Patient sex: M
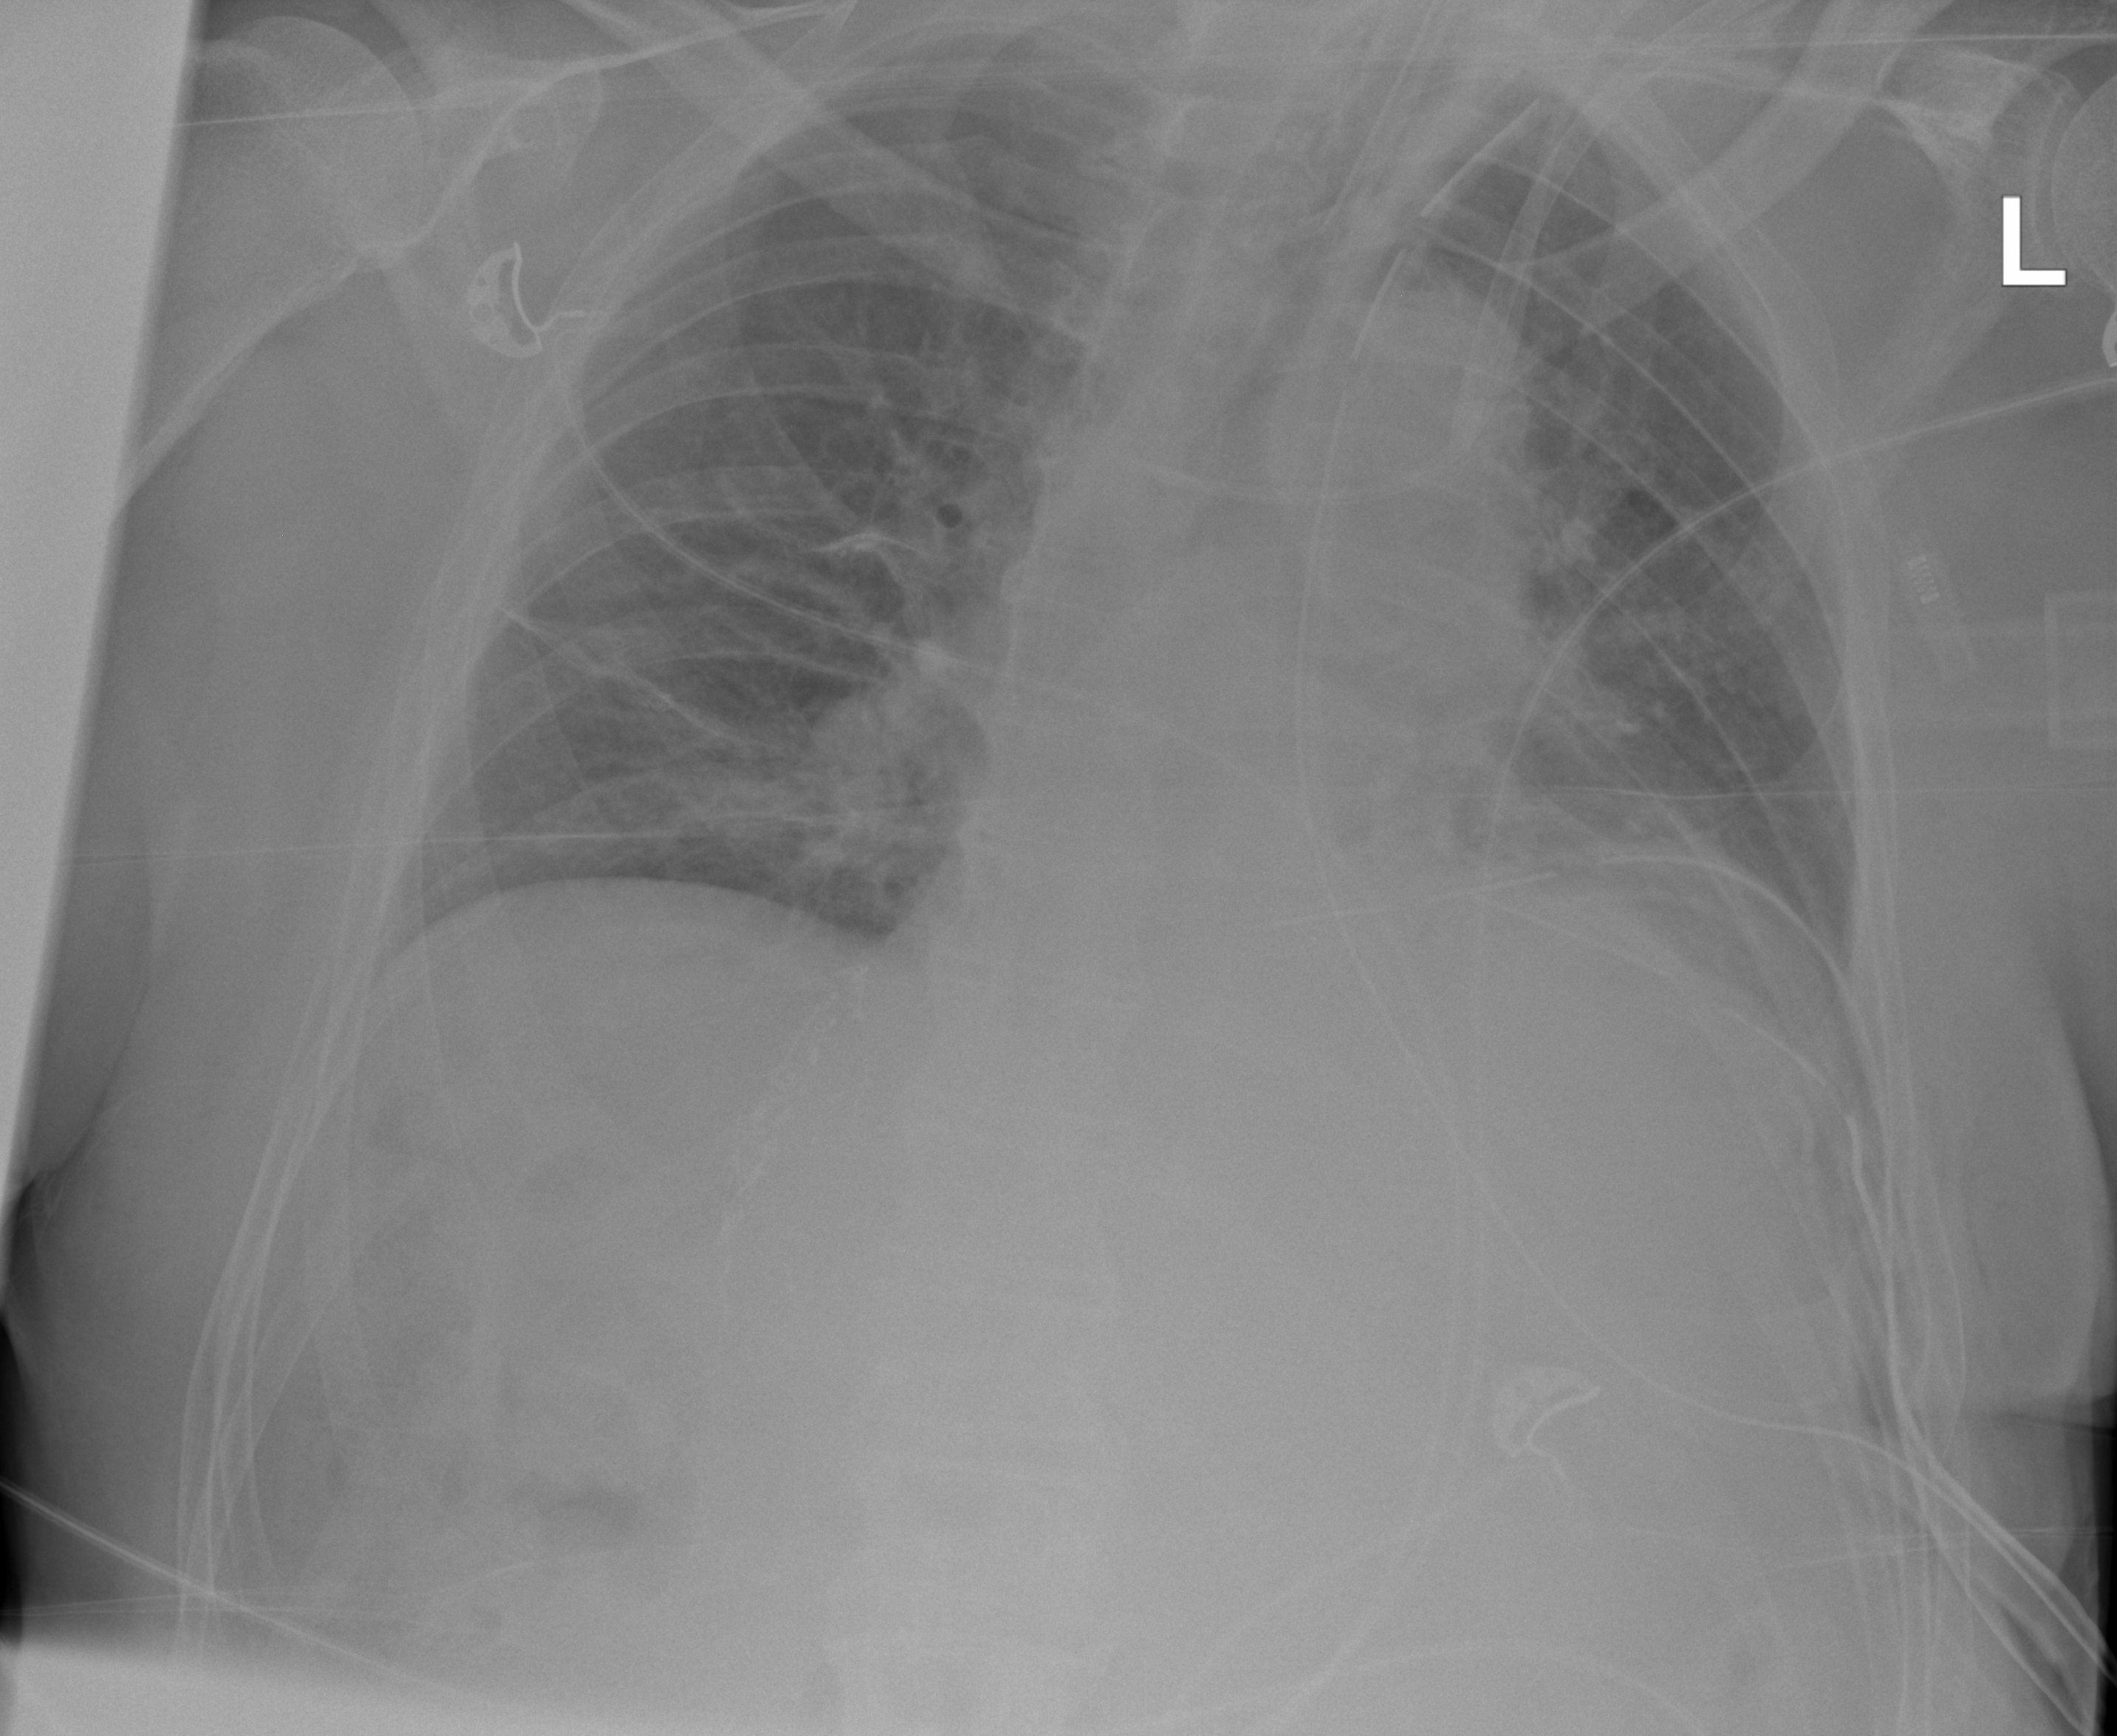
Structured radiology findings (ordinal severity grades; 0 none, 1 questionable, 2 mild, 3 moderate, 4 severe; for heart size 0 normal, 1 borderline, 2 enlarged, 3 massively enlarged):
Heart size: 1
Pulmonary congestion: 0
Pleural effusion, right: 0
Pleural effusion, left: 2
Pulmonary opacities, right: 0
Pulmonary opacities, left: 0
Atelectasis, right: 2
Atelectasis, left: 2